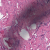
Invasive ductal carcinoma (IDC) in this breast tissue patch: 0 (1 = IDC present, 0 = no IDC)